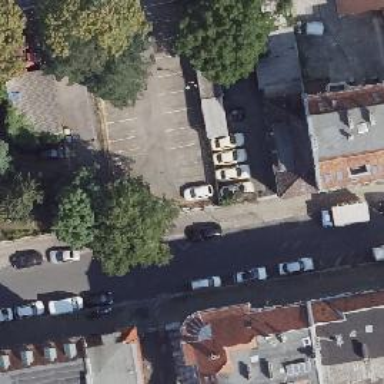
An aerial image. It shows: There is parking obstacle present.